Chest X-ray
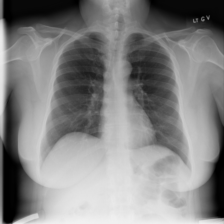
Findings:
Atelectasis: negative
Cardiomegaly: negative
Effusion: negative
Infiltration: negative
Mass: negative
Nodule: negative
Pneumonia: negative
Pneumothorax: negative
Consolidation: negative
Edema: negative
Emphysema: negative
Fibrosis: negative
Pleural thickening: negative
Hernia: negative